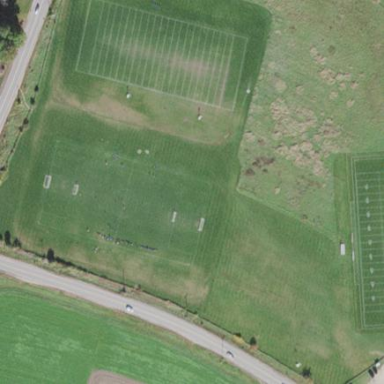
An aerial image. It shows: Recreation ground.